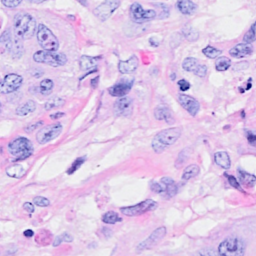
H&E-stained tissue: Breast